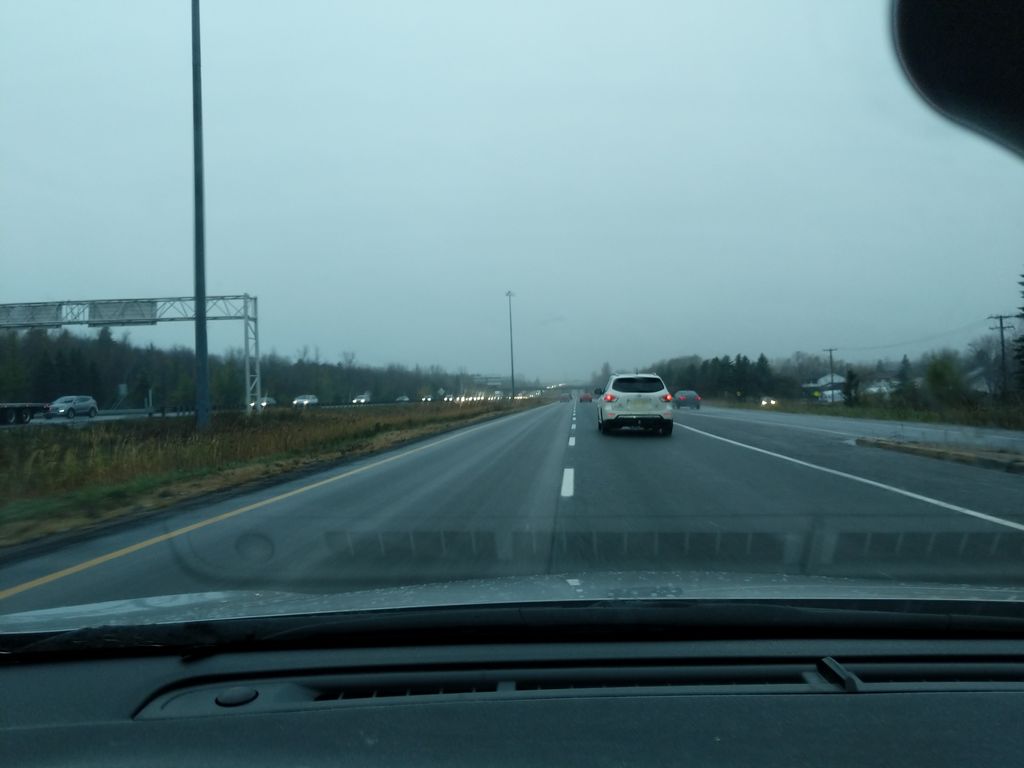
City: quebec_city